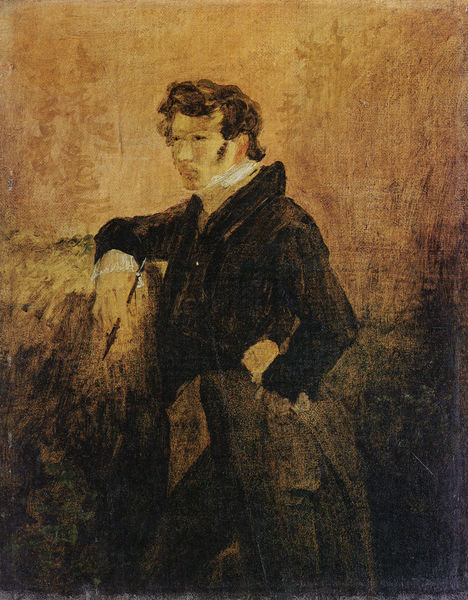
Titel: Selbstbildnis
Künstler: Karl Blechen
Standort: Berlin
Institution: Alte Nationalgalerie
Schlagwörter: blau, dunkel, feder, gemälde, hand, mann, schatten, weiß, gelb, grün, impressionismus, ocker, blume, braun, frankreich, frisur, grau, haar, hintergrund, nase, orange, schwarz, blick, tuch, beige, expressionismus, rock, anzug, hemd, hose, jacke, jung, wand, arm, arme, augen, falten, kleidung, kragen, mensch, spitze, ärmel, bild, bildnis, halskrause, hände, portrait, porträt, öl, sonnenaufgang, gold, haare, halbfigur, mantel, pose, stehend, england, locken, scheitel, deutschland, wellen, düster, haltung, hosen, fels, sonnenuntergang, wasserfarbe, romantik, erhaben, lehnen, turner, frack, krawatte, dichter, poet, atelier, maler, melancholisch, nachdenklich, ellenbogen, zeigen, aufstützen, fliege, kniestück, revers, selbstporträt, gestützt, künstler, faust, schriftsteller, selbstbildnis, autor, denker, stand, koteletten, pinsel, stift, kotletten, heine, selbstportrait, junger mann, halbprofil, seitenprofil, portät, halbporträt, lässig, angewinkelt, hüfte, brauntöne, aufgestützt, dandy, wrack, unfertig, gericault, zeichner, delacroix, halbschatten, heuballen, trist, überlegen, sacko, füller, elsen, anlehnend, zweiteilung, kotteletten, pfeder, hemdrkagen, kotelette, aurstützen, hüftstütz, darcy, author, duhnkel